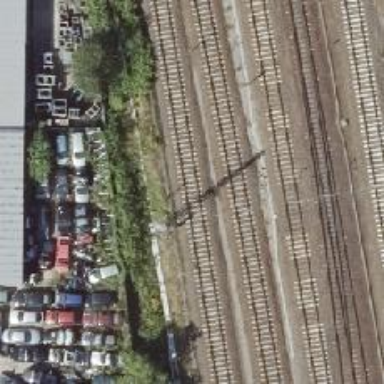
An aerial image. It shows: Railway signal.